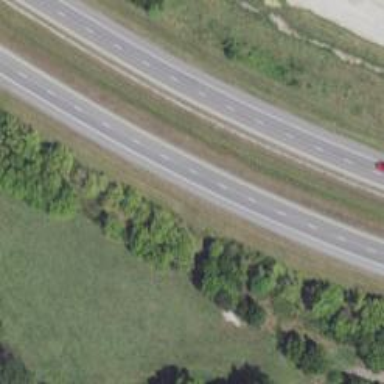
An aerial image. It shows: Asphalt road classified as trunk highway.